Field crop: maize
Growth stage: 2
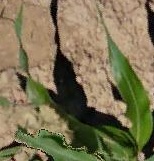
Species: maize